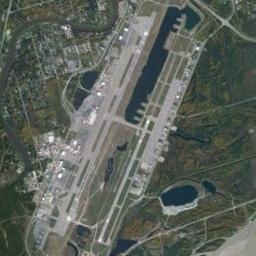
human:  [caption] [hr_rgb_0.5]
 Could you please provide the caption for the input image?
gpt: An airport is surrounded by many buildings and fields .

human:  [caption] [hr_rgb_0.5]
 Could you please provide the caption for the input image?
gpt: An airport with some parallel runways and buildings on the lawn with some trees and some villages beside .

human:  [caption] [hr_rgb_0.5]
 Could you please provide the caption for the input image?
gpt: A complex airport with many runways and buildings is sandwiched between residential areas and vast green areas, Surrounded by several lakes .

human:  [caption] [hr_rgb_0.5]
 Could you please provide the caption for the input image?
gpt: The airport is built by the sea and the sea water is light blue .

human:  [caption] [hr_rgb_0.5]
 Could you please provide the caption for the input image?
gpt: The airport has many roads of different lengths .